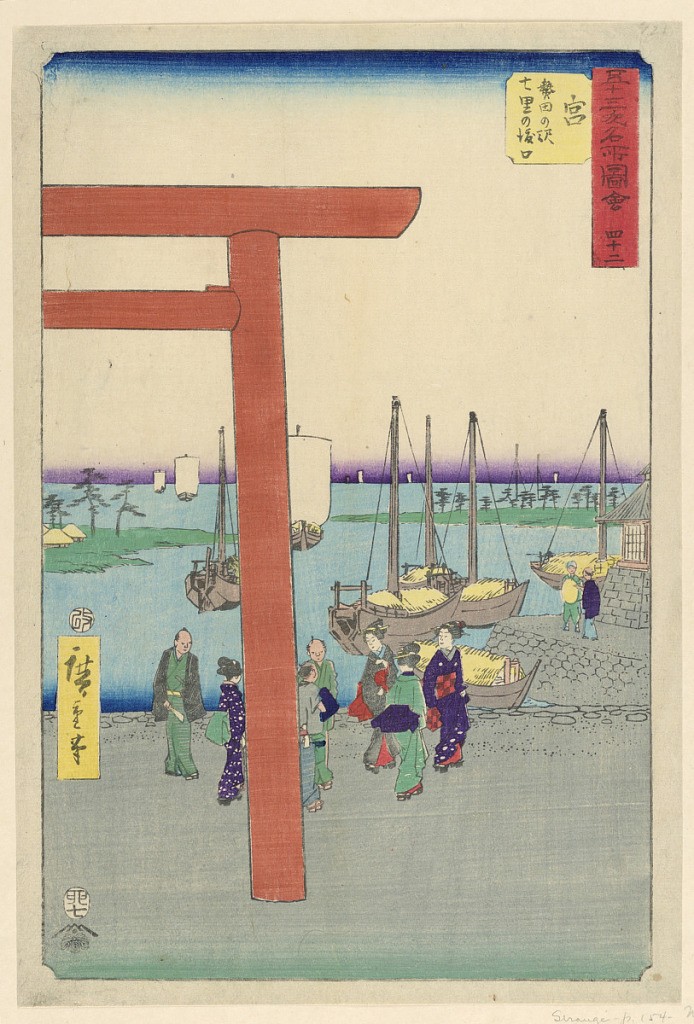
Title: Miya: Atsuta Terminal of the Shichiri Ferry (Miya: Atsuta no eki Shichiri no watashiguchi) from the Series 53 Stations of the Tokaido
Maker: Ando Hiroshige, Japanese, 1797–1858
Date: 1797-1858
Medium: Woodblock print in colored ink on paper
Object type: Print
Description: Half of a torii divides the print in half. This welcome sign hints that the gathering in the scene is a welcoming of sorts. Women finely dressed in kimonos are greeting men who are also well adorned in kimonos. Behind them are boats docked for the evening. Out on the purple horizon are ships sailing away.